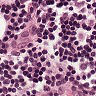
Metastatic tissue present: no